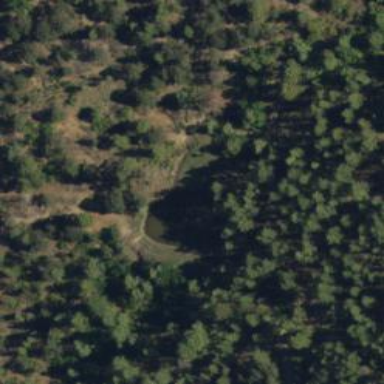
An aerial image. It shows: Reservoir.